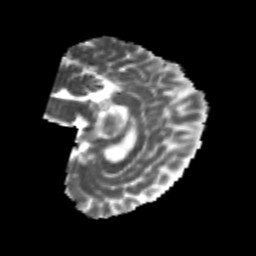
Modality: MD
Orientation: sagittal
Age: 24
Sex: female
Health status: healthy
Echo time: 0.074 s